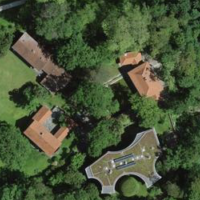
EUNIS habitat code: 53
Species observed at this site:
Lathyrus vernus